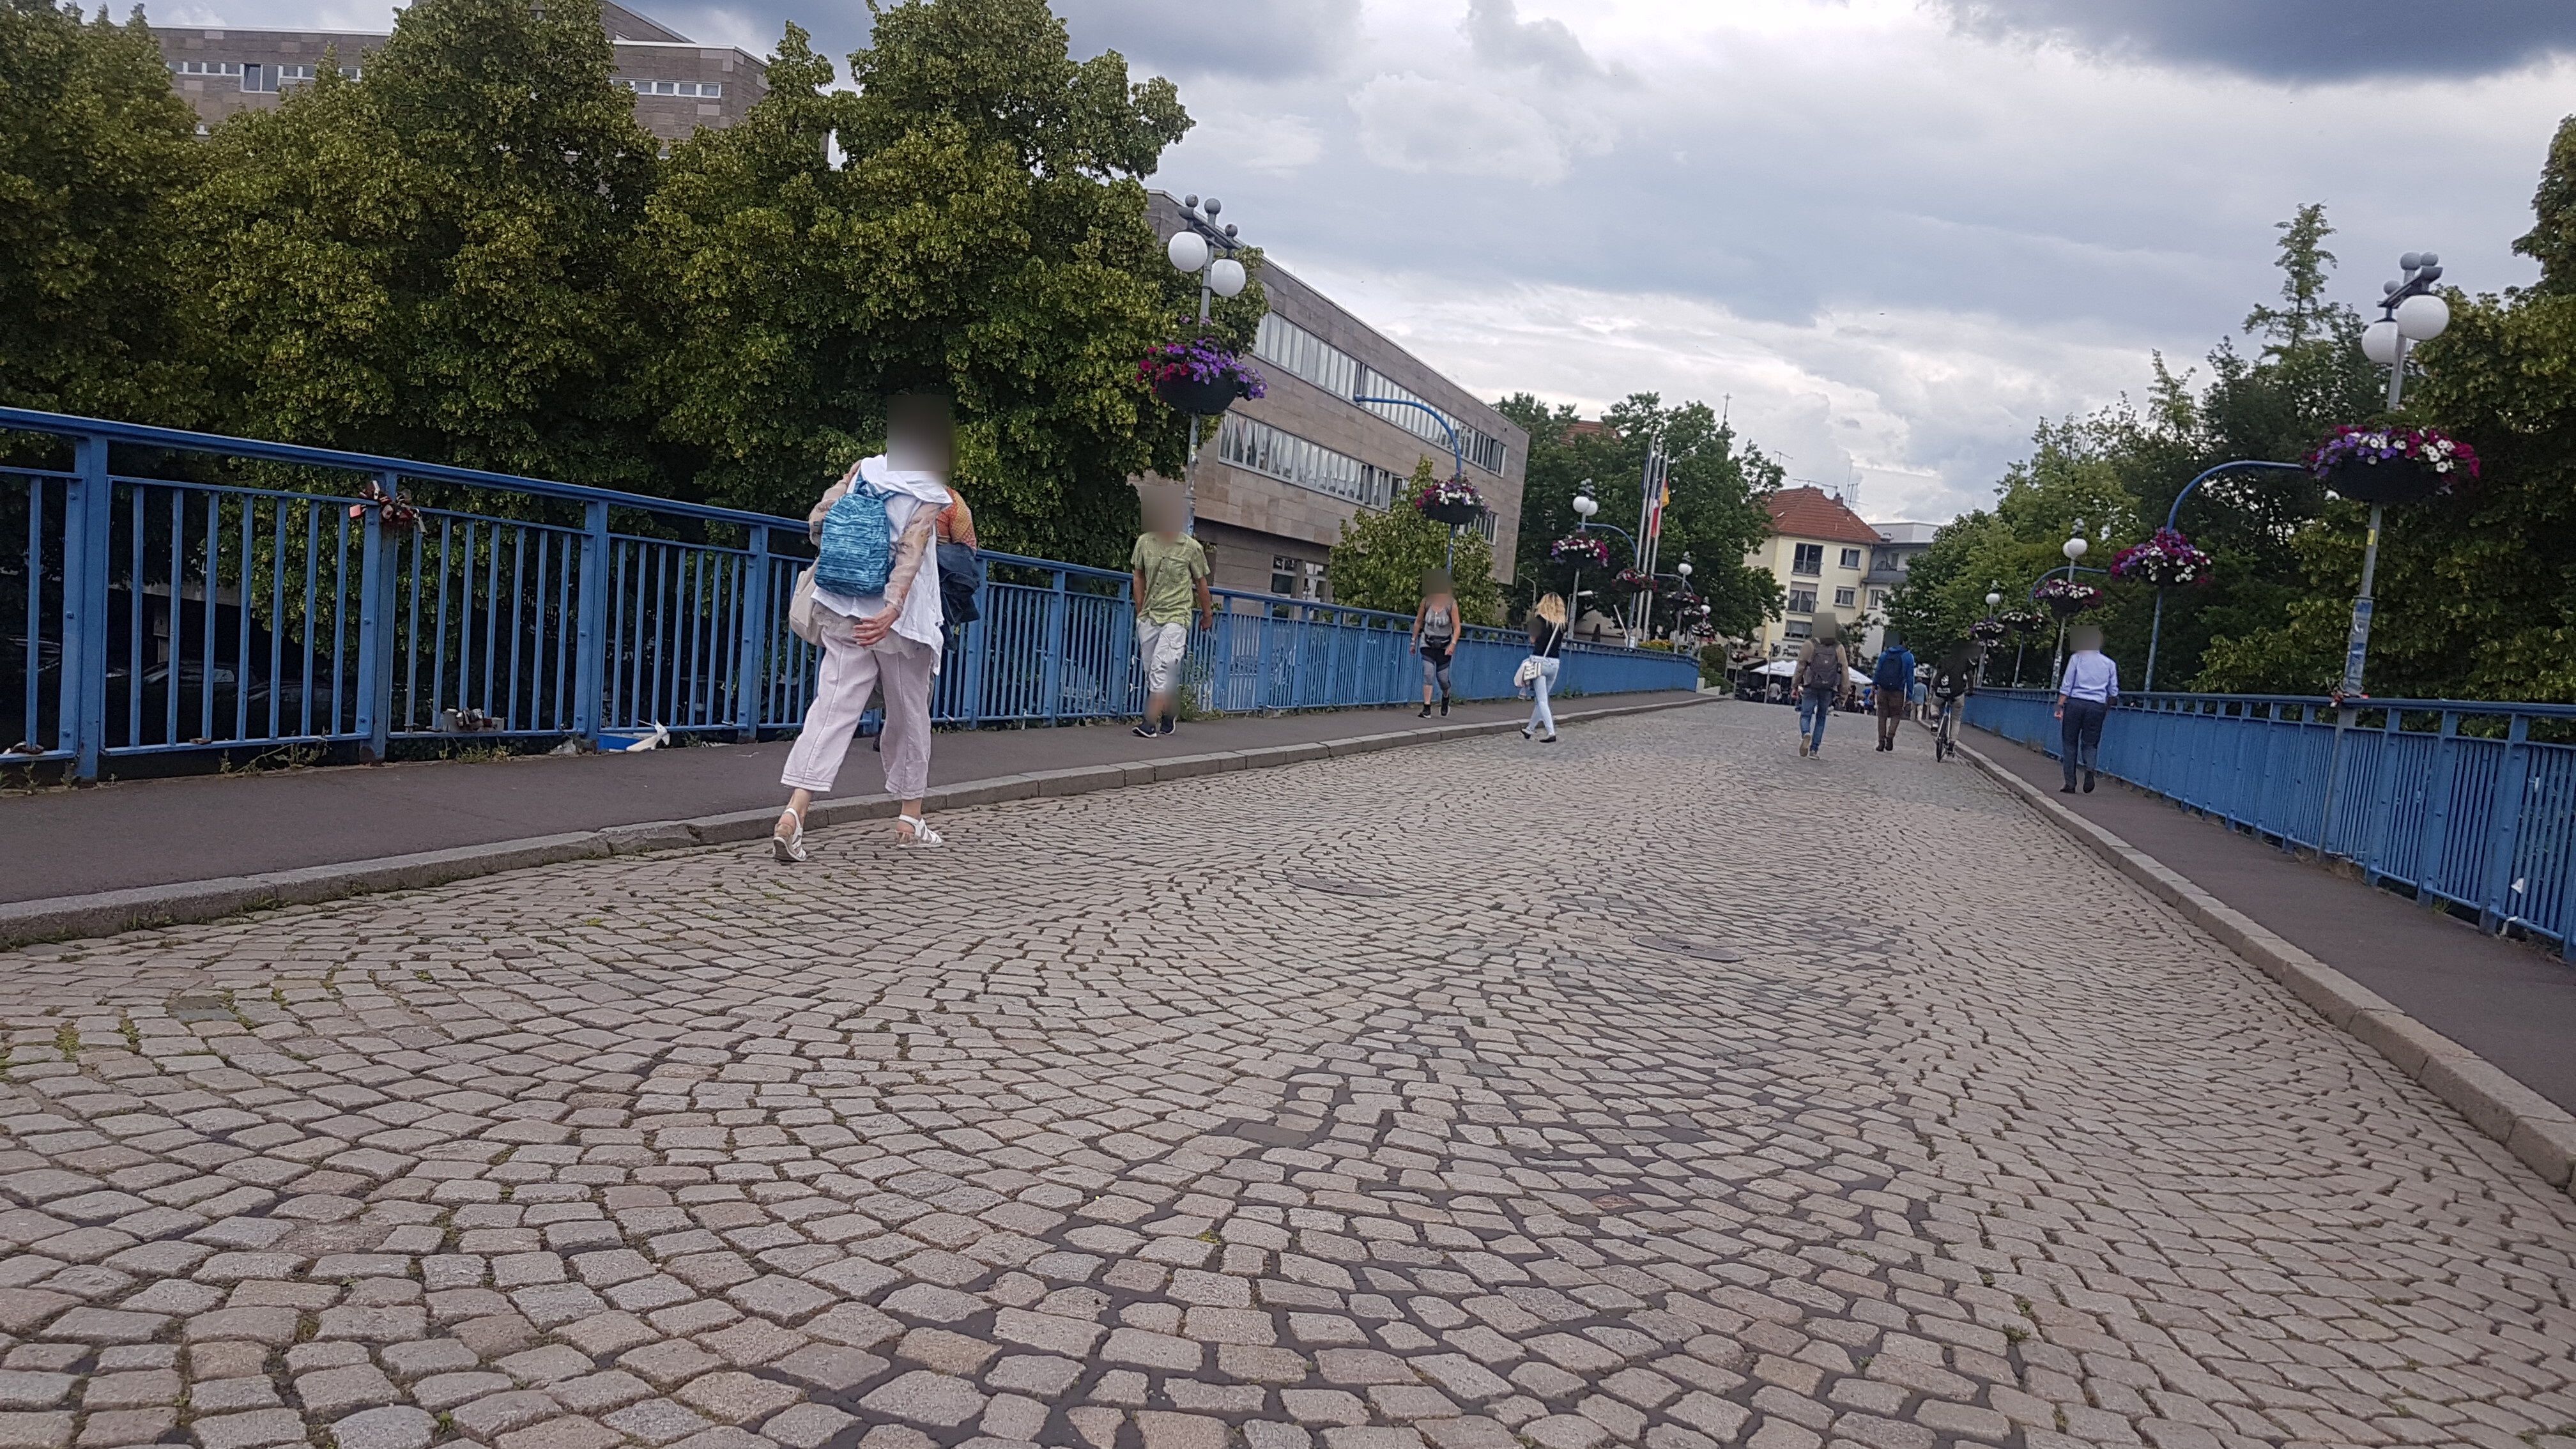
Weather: clear
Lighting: day
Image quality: good
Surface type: walking surface
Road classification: service, path
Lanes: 1
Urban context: urban centre
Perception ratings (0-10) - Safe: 2.8, Lively: 5.15, Beautiful: 7.65, Boring: 2.69, Depressing: 1.04, Wealthy: 4.03